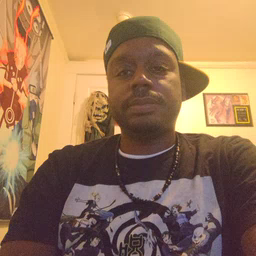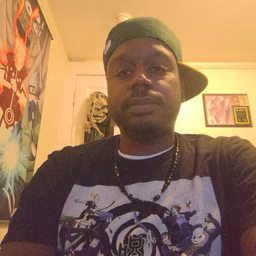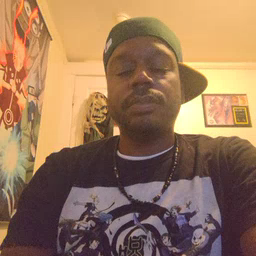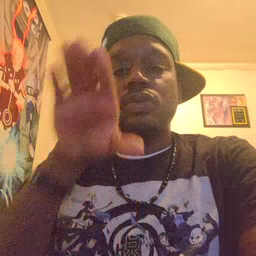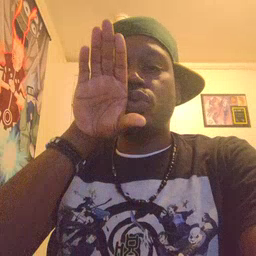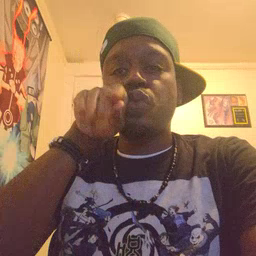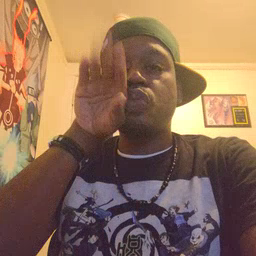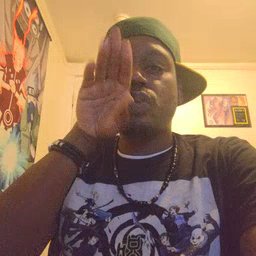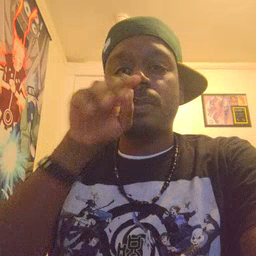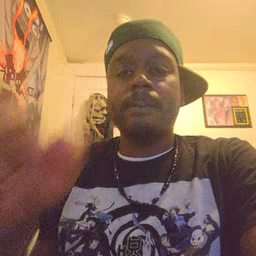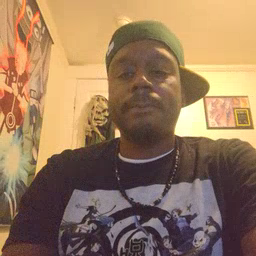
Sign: goose